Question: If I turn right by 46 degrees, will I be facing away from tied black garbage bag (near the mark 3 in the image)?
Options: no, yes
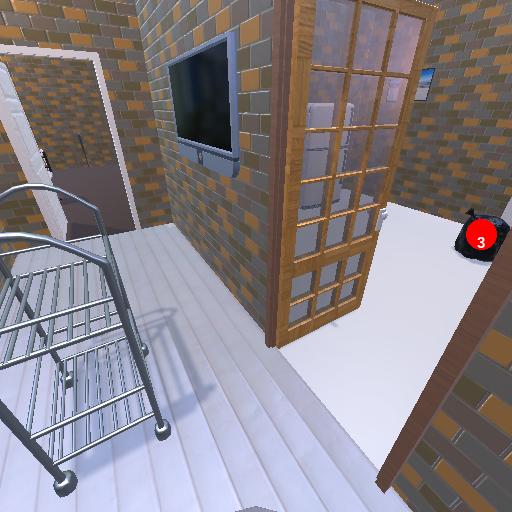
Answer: no